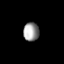
Tissue: lung
Cell type: Epithelial cells
Senescence score: 0.2128
Nuclear area (px): 288
Mean DAPI intensity: 153.16